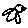
Label: bird